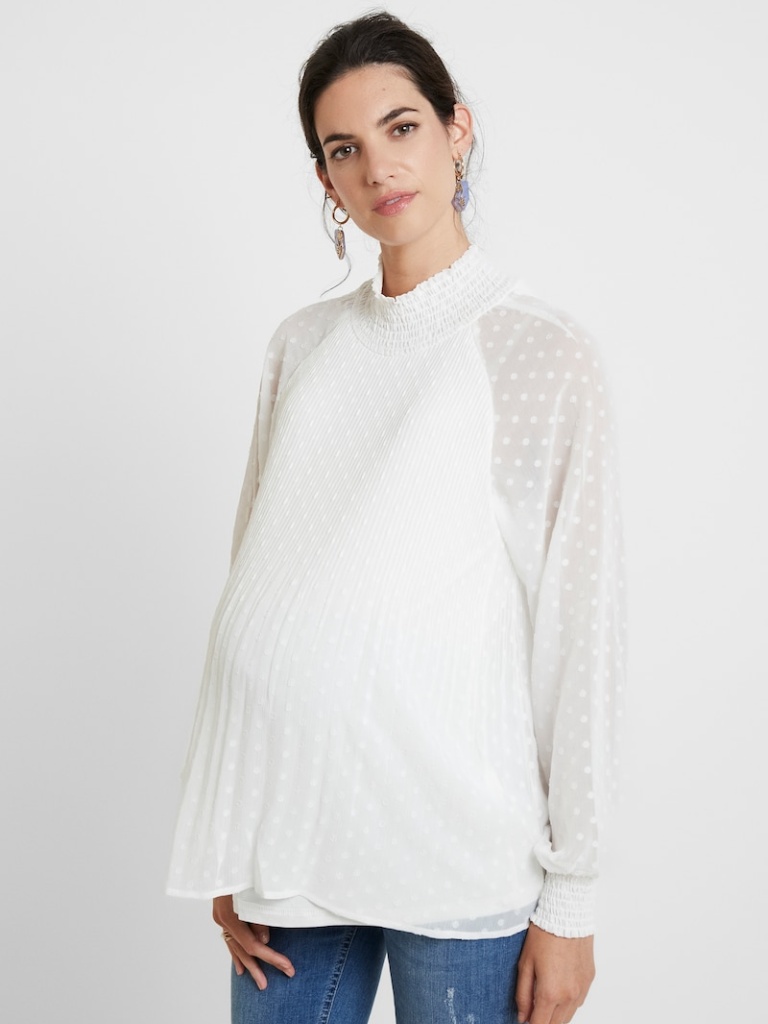
chiffon loose a long-sleeved with the sleeves down hip length Untucked mock blouse